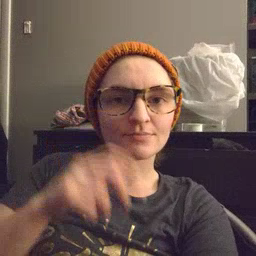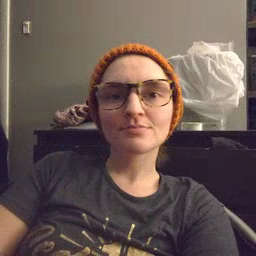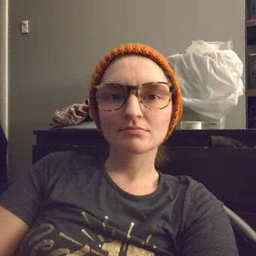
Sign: hear